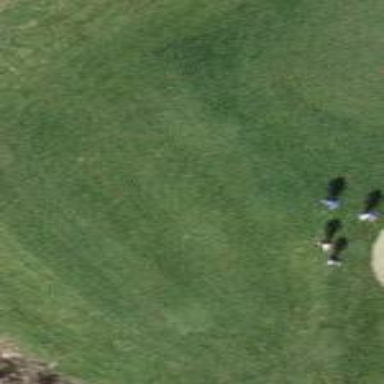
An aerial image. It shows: Grassy area designated as golf fairway.